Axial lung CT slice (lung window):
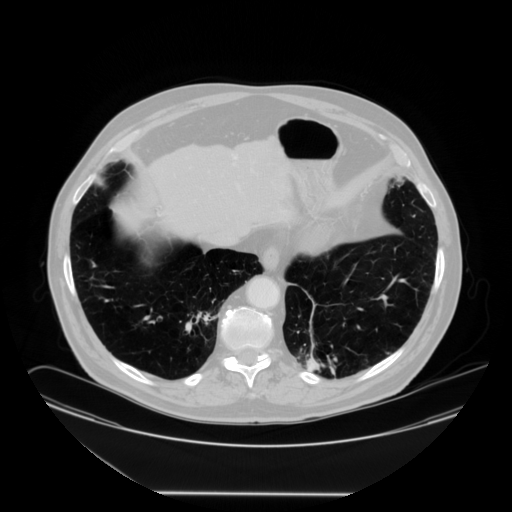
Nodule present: no